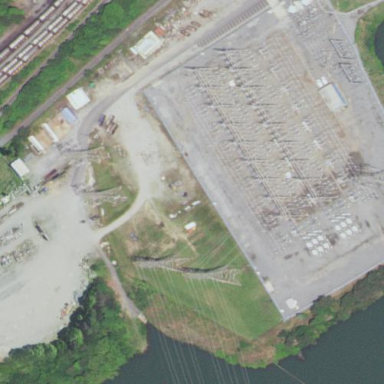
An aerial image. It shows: Fence surrounds transmission level power substation.